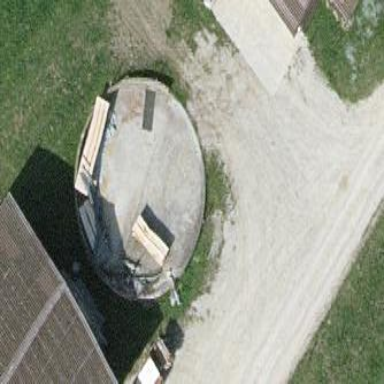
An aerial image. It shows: Storage tank that is man-made.